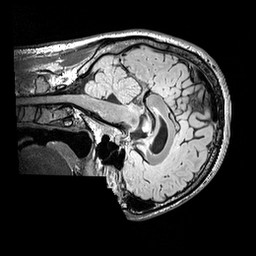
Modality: FLAIR
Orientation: sagittal
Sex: male
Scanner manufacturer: siemens
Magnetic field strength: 3 T
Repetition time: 5 s
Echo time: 0.395 s